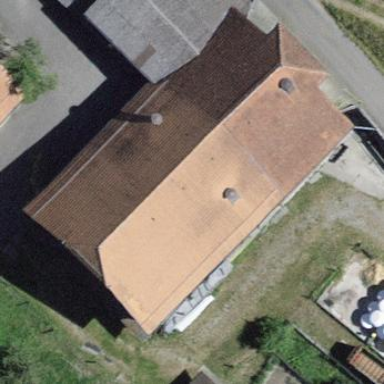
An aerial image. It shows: Barn.